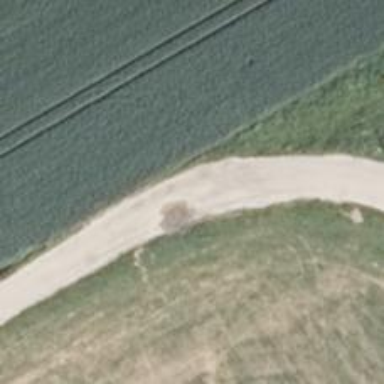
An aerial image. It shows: Gravel track with grade 2 tracktype.